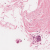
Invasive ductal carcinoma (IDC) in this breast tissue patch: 0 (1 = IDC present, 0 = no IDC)